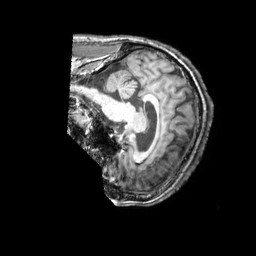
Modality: T1w
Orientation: sagittal
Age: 35
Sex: male
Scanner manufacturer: philips
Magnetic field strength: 3 T
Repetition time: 0.009868 s
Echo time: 0.004592 s